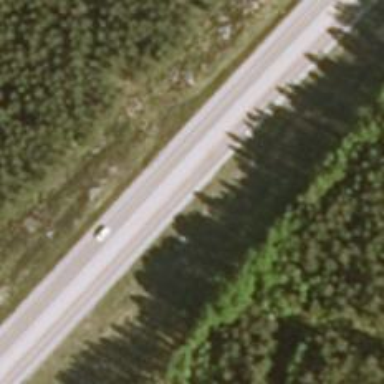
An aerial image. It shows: Asphalt road classified as trunk highway.